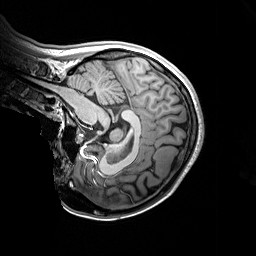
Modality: T1w
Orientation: sagittal
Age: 21
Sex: female
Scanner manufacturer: siemens
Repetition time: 2.2 s
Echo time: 0.00244 s